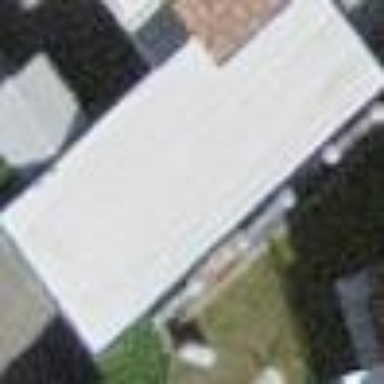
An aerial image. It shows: Garage building.